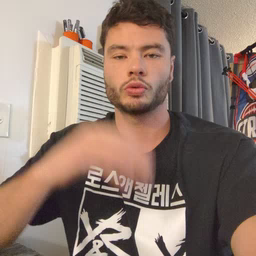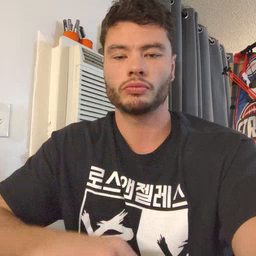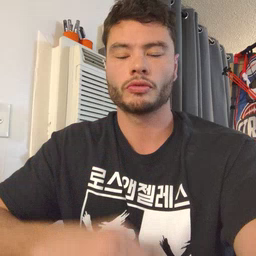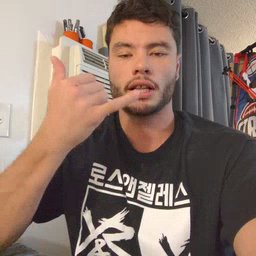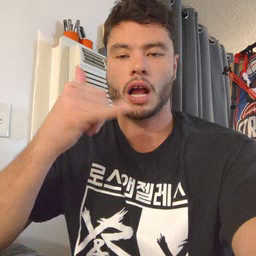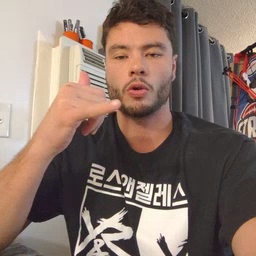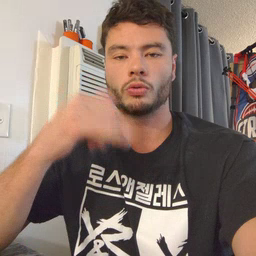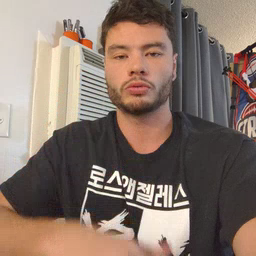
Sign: yellow